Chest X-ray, PA view. Patient: 46 years old, sex F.
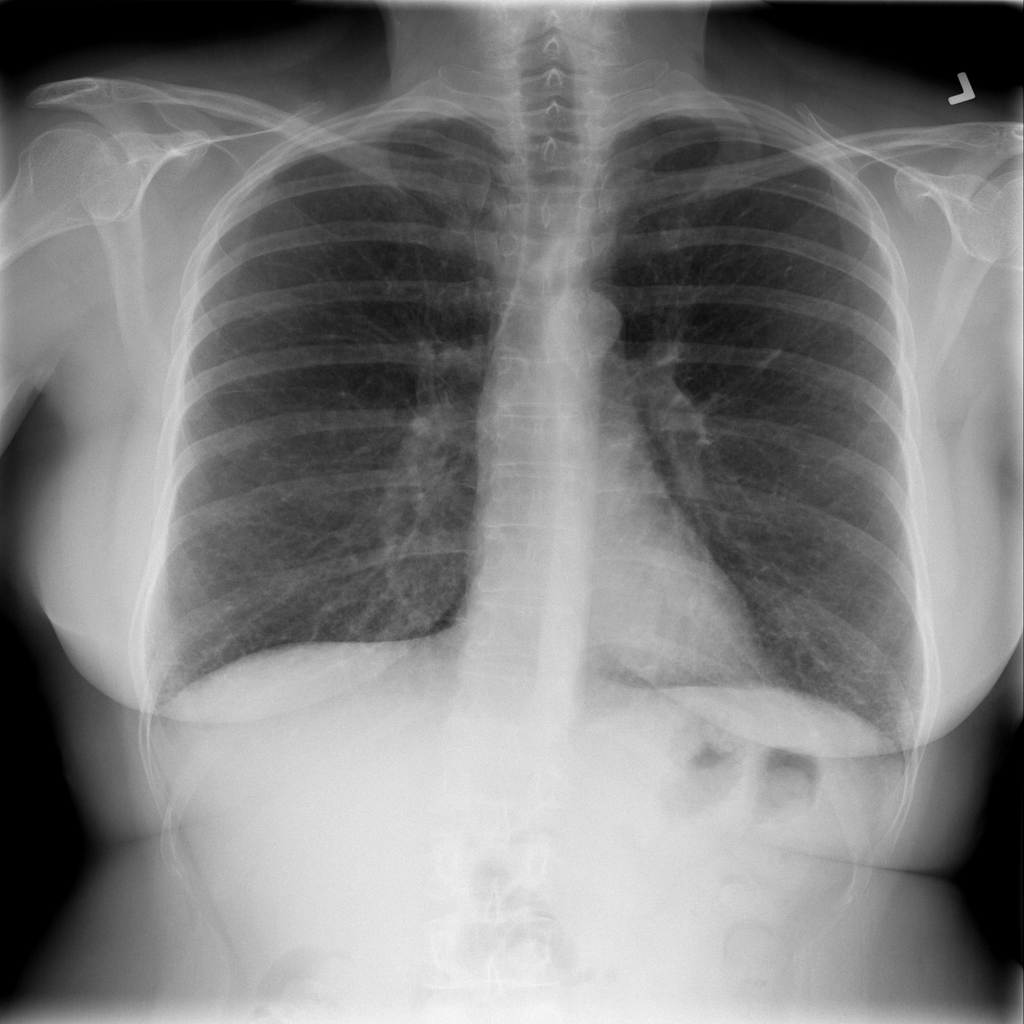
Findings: Pneumothorax